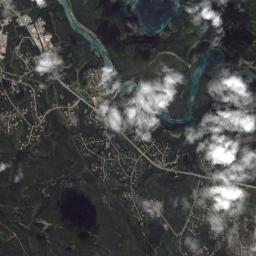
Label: cloud